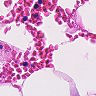
Metastatic tissue present: no